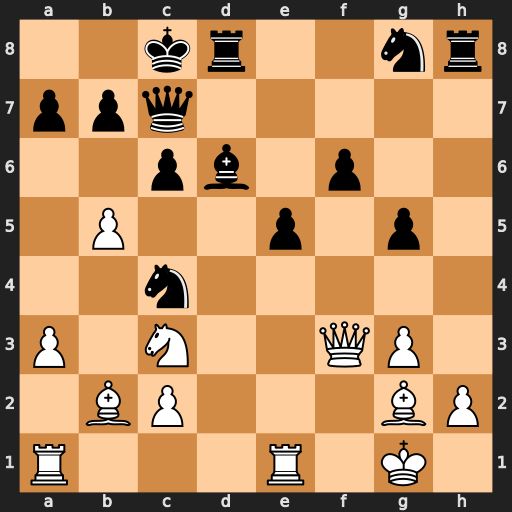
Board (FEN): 2kr2nr/ppq5/2pb1p2/1P2p1p1/2n5/P1N2QP1/1BP3BP/R3R1K1
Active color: w
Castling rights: -
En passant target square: -
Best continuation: Qg4+ Kb8 Qxc4